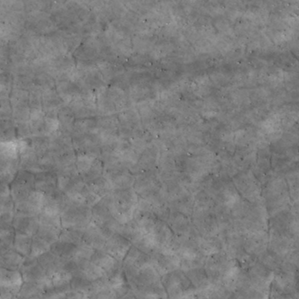
Label: non_frost